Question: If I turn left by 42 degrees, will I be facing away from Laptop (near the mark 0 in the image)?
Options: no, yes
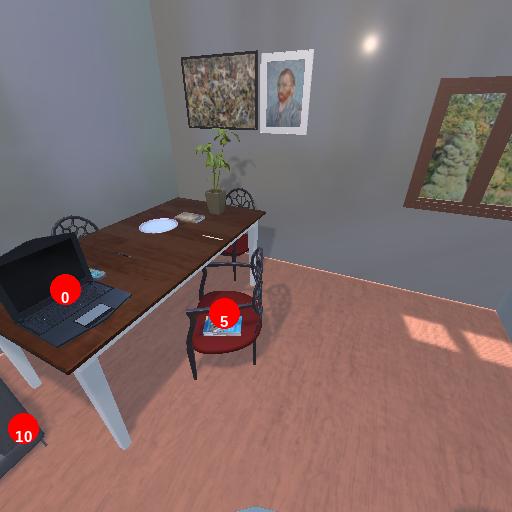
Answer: no